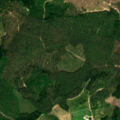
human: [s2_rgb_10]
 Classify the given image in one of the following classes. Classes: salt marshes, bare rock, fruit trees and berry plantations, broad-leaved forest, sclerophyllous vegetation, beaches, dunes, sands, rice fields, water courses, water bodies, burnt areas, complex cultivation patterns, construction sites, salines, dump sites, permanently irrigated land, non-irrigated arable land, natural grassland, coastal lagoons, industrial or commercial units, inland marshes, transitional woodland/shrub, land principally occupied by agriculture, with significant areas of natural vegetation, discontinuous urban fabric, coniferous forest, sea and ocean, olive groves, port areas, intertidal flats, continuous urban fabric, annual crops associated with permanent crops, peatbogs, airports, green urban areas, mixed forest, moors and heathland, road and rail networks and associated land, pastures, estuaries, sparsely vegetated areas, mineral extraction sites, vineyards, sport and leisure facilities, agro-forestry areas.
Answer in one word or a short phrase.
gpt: coniferous forest, mixed forest, transitional woodland/shrub